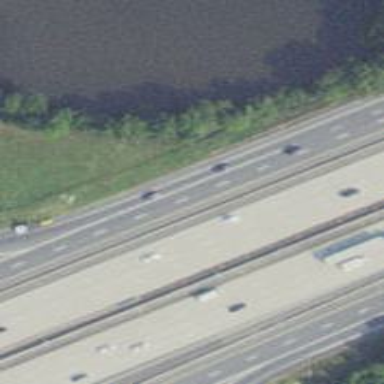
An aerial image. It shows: Motorway link.